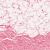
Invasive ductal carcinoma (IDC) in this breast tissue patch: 0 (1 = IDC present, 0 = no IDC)